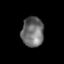
Tissue: lung
Cell type: Epithelial cells
Senescence score: 0.2147
Nuclear area (px): 642
Mean DAPI intensity: 109.86